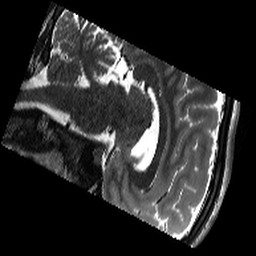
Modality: T2w
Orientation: sagittal
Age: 21
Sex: male
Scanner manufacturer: siemens
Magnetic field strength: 3 T
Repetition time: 11.39 s
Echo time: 0.09 s